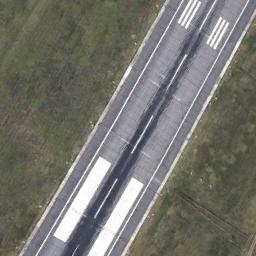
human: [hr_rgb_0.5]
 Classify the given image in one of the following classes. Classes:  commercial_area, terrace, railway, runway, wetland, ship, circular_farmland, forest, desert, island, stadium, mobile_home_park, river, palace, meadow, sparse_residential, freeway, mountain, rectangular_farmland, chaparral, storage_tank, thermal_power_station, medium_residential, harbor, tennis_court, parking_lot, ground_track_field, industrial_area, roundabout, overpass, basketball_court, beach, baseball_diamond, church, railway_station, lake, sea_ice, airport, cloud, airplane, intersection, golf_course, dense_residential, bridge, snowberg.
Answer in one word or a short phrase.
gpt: runway